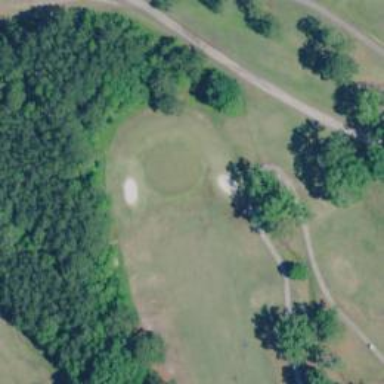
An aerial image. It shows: Path for both roads and golfers.